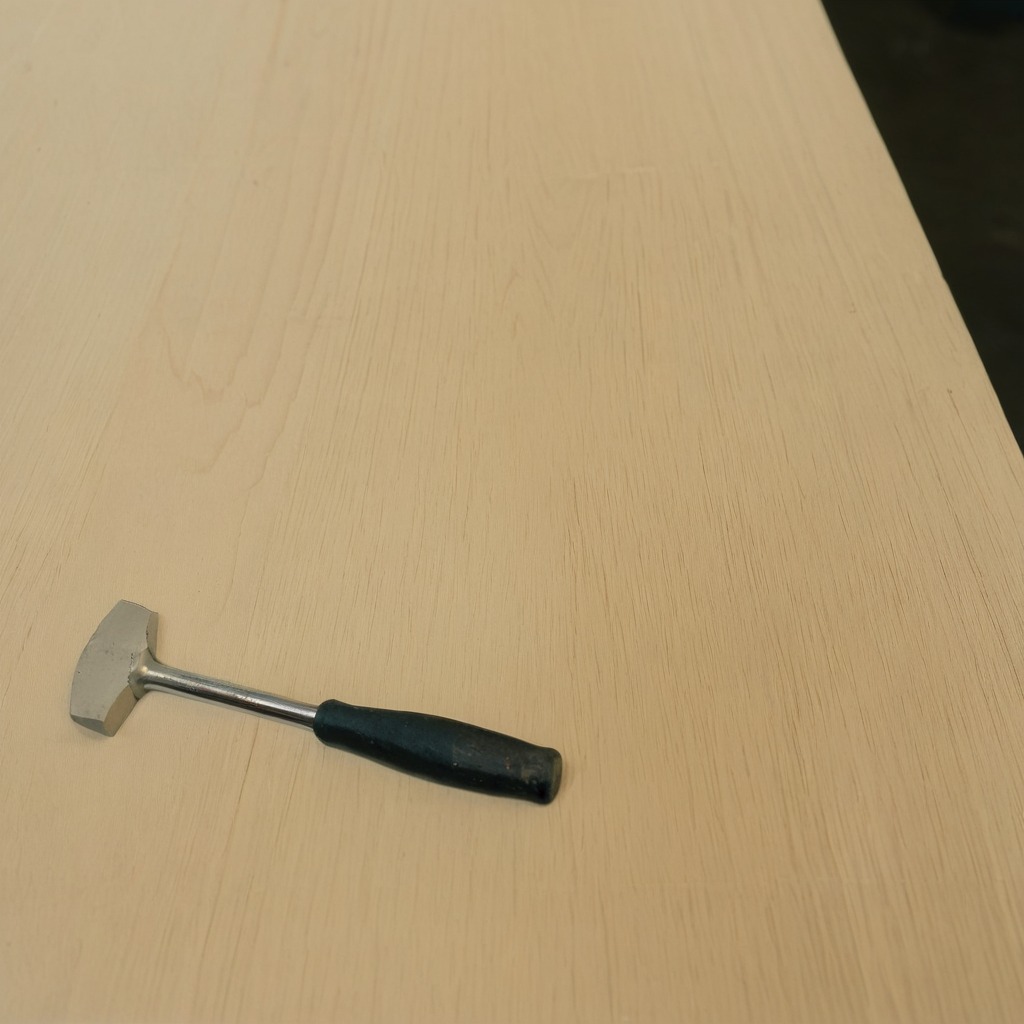
A hammer is lying on the plywood surface.